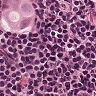
Metastatic tissue present: yes